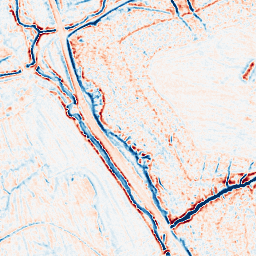
Category: edge_preserving
Decomposition family: bilateral
Decomposition parameters: d: 9
sigma_color: 50
sigma_space: 25
Upsampling method: cubic_mitchell
Upsampling parameters: scale: 4
Upsampling scale: 4